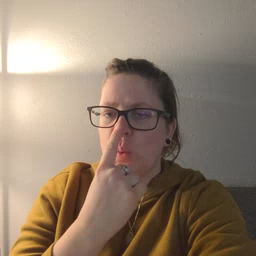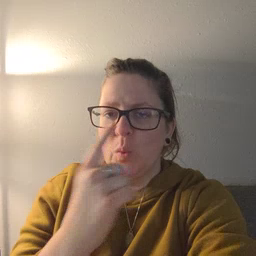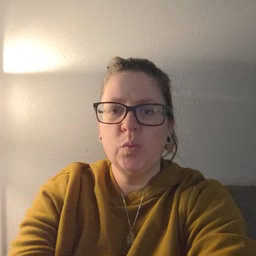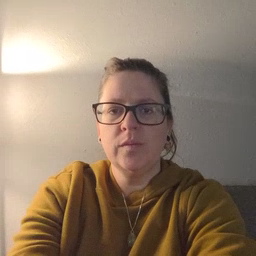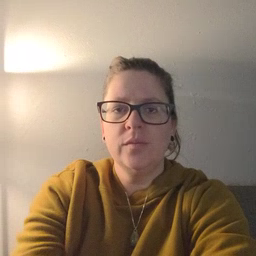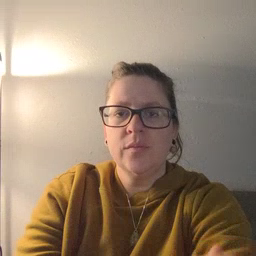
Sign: nose